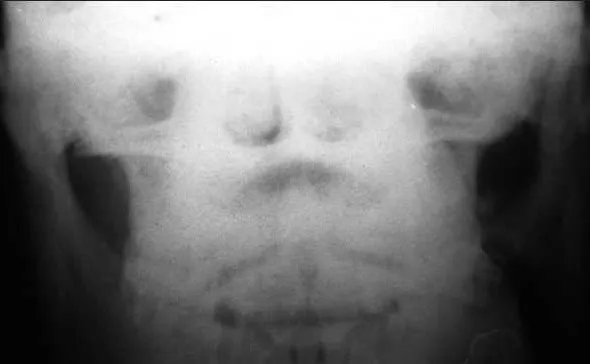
X-ray skull showing fracture of mandible left side.
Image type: radiology (x_ray)